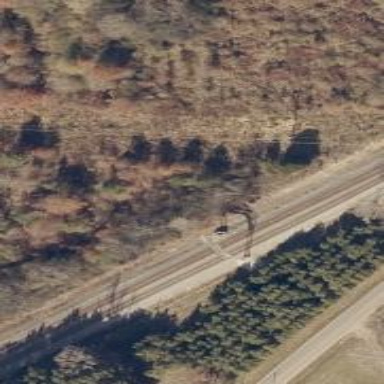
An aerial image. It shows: Railway signal.